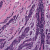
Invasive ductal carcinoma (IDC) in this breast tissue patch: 1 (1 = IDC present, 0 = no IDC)